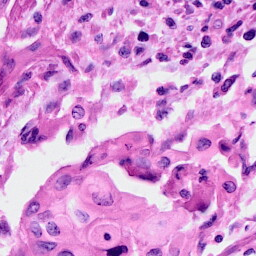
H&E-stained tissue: Cervix